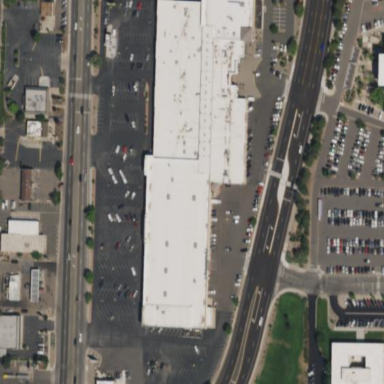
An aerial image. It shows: Retail building in mall.